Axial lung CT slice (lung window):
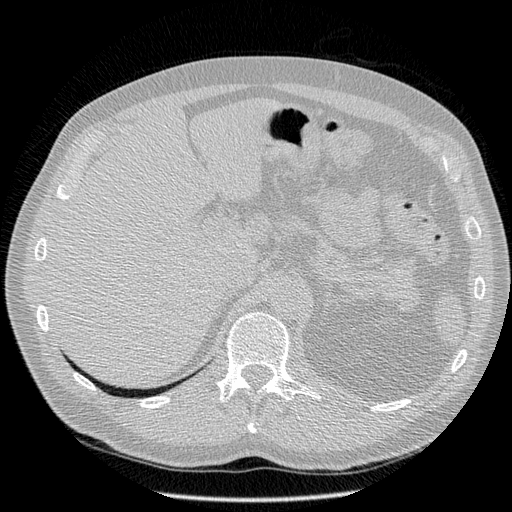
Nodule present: no